Question: I am trying to write an offline no AI no GUI synchronized command-line chess game that two users play (or one user play both white & black). That means there's only 1 thread.
The chess game includes special movement {capture, en passant, promotion, castling, checkmate, stalemate}
The user interact with the game by stating the start position and end position. e.g. e1 g1. That's it, in one line.
I am trying to take the full privilege of object-oriented design. But just for the sake of this requirement. ? Since the user only input the command and the game should not ask the user to make any other decision after it.
: I apologize for not making this clear. What I was confused of is whether to implement the state at the game control level like this image:
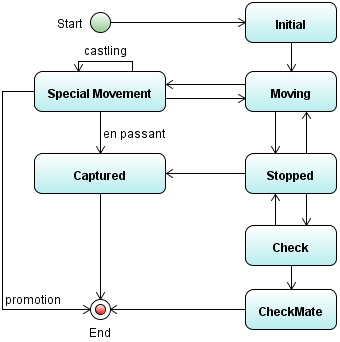
Answer: If you are not planning to improve the game later or add more features in it then there is no need to make it stateful.
But if there is any chance (as low as ) for future work then you better make it stateful. because writing unnecessery code is always easier that rewriting functionality in a new context.